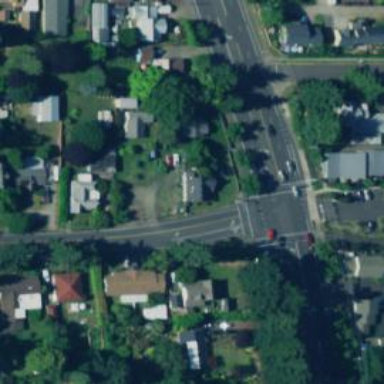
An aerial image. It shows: Marked footway crossing with solid stop line.